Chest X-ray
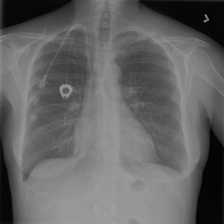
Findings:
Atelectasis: negative
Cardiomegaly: negative
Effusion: positive
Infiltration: negative
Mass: negative
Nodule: negative
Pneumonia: negative
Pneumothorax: negative
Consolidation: negative
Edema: negative
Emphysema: negative
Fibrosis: negative
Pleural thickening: negative
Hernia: negative